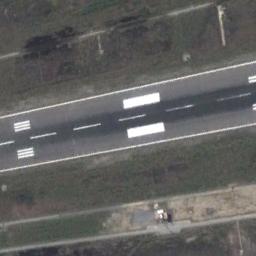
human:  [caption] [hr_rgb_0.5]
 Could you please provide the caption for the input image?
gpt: There is a green lawn next to the runway, With white dashes of varying thickness on the runway .

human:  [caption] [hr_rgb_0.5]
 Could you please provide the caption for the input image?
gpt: The runway goes through the lawn and several touchdown zone markings and aiming point markings are on the runway .

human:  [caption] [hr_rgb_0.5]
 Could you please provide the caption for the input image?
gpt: The grass is beside the runway .

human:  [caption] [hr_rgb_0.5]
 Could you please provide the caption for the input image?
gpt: The runway is on the grass next to the trees .

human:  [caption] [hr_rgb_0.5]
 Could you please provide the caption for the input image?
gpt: There are green meadows beside the runway .